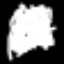
Label: octagon